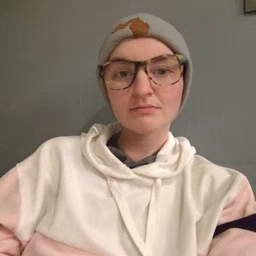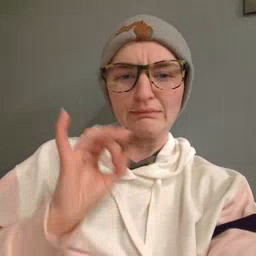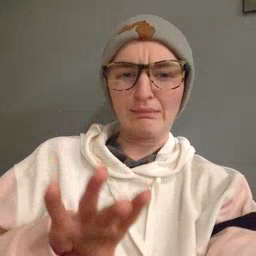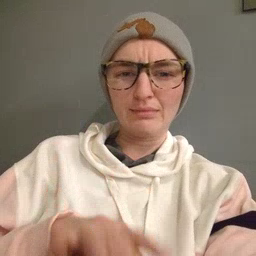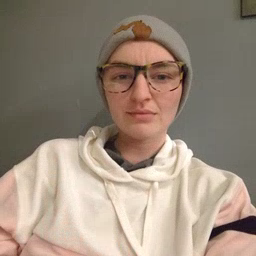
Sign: yucky